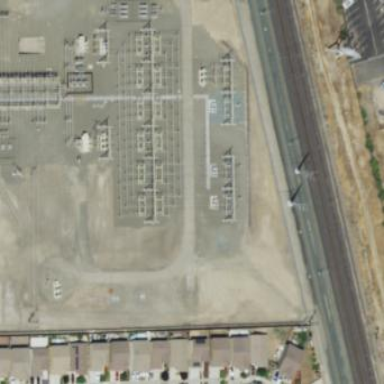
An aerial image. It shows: Power substation.